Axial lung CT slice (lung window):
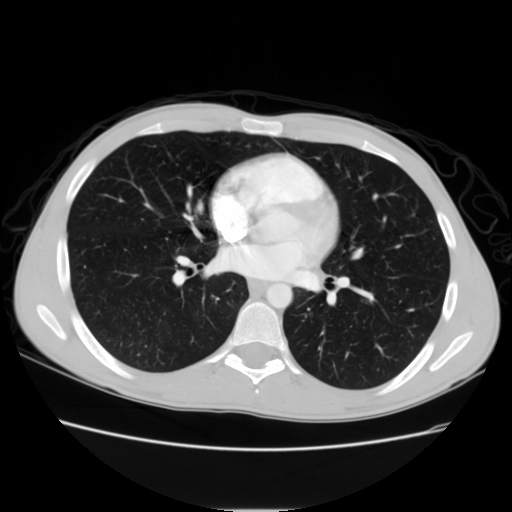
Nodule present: no